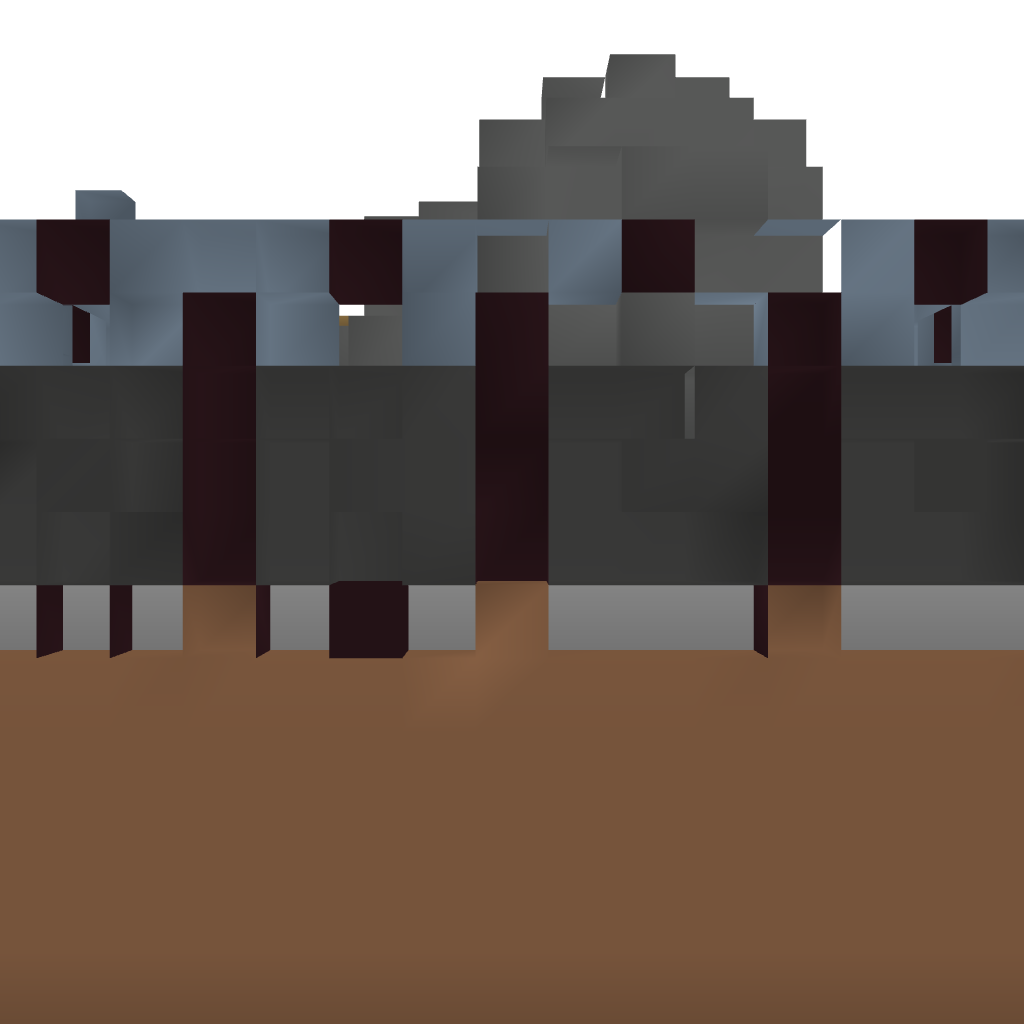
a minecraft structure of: Evil Park